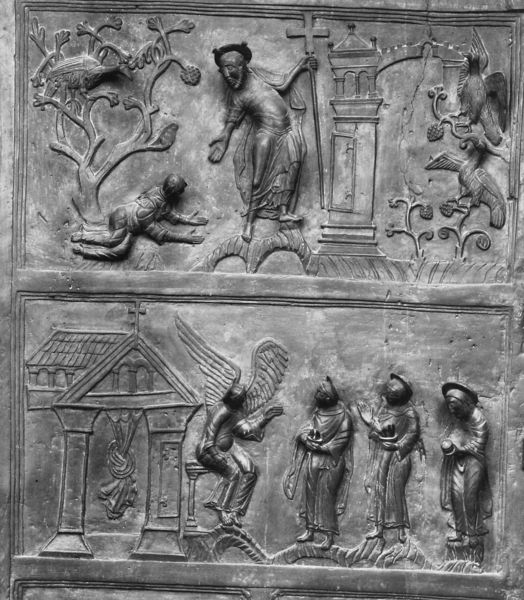
Titel: Bernwardstür im Westportal des Hildesheimer Doms
Standort: Hildesheim, Dom (EU - D - Nds)
Schlagwörter: baum, flügel, hand, vogel, säulen, haus, knoten, vorhang, kirche, gold, drei, blatt, turm, engel, trauben, relief, thron, bronze, foto, kreuz, geschenk, portal, besuch, heiligenschein, hilfe, weihrauch, könige, heilige, schief, weise, augsburg, geschenke, myrrhe, menschenrelief